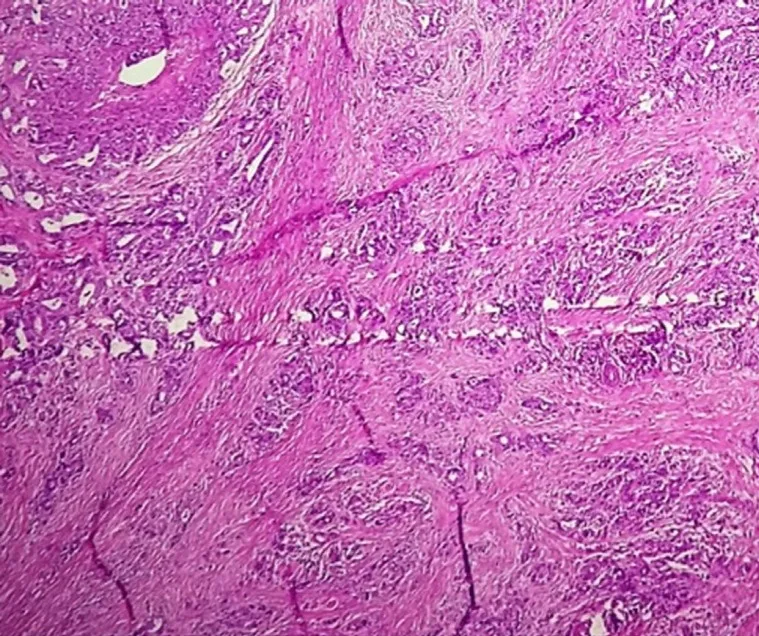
Histological appearance of the primary sigmoid carcinoma revealing infiltration of malignant cells into all layers of the intestinal wall.
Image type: pathology (h&e)